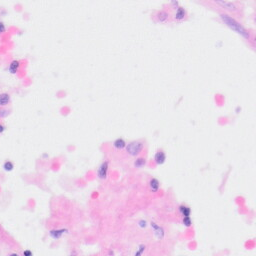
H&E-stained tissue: Kidney